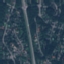
Label: Highway